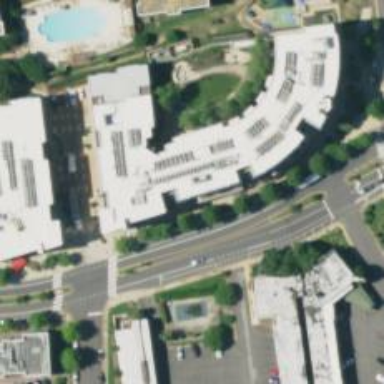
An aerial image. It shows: Fitness center located in leisure land.